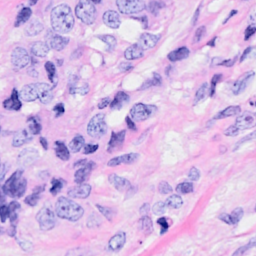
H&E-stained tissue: Breast